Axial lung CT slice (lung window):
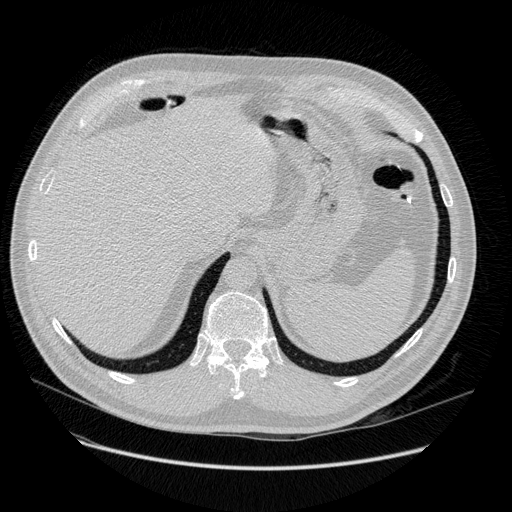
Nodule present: no